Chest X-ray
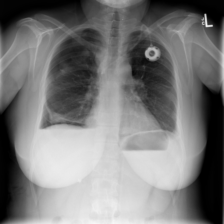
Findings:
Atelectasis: negative
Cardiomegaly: negative
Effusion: negative
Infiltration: positive
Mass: negative
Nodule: negative
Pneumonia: negative
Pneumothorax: positive
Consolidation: negative
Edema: negative
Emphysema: negative
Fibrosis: negative
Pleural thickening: negative
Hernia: negative